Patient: sex M, age 28
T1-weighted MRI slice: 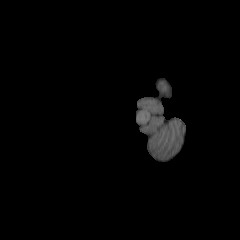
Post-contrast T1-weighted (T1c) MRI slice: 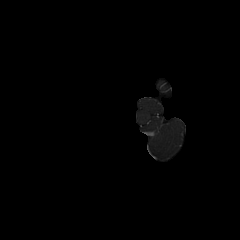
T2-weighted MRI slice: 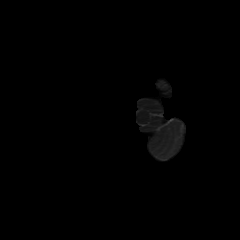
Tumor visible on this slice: no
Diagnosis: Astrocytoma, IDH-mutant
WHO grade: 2